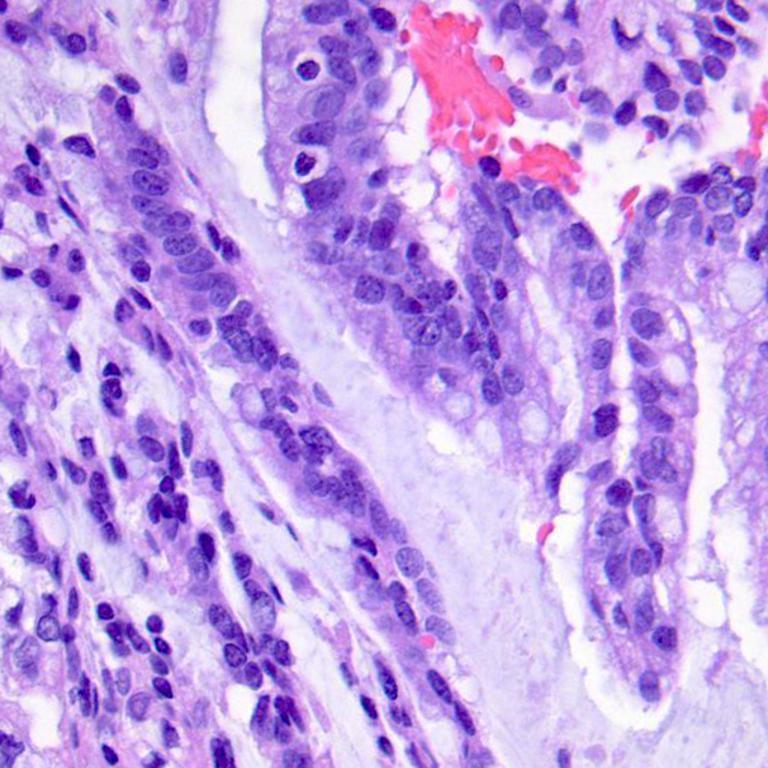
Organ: colon
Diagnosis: adenocarcinomas